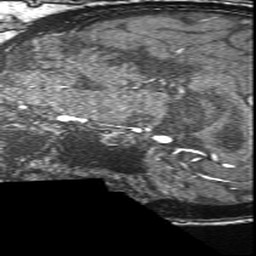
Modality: angio
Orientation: sagittal
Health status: ill
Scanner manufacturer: siemens
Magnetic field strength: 3 T
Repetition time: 0.021 s
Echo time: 0.00343 s